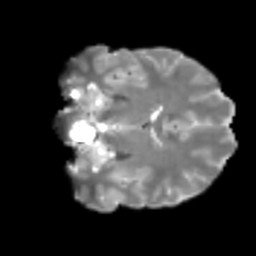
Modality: T2w
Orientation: coronal
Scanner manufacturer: siemens
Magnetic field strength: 3 T
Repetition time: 4 s
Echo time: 0.0594 s